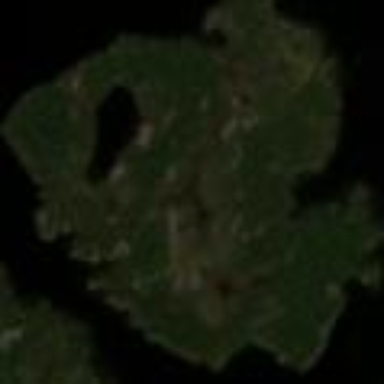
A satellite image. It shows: Islet.